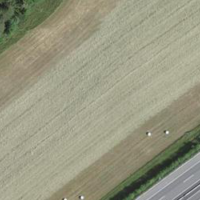
EUNIS habitat code: 57
Species observed at this site:
Lamium album